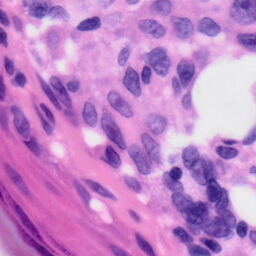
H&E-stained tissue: Skin